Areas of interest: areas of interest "Xinle Kindergarten"
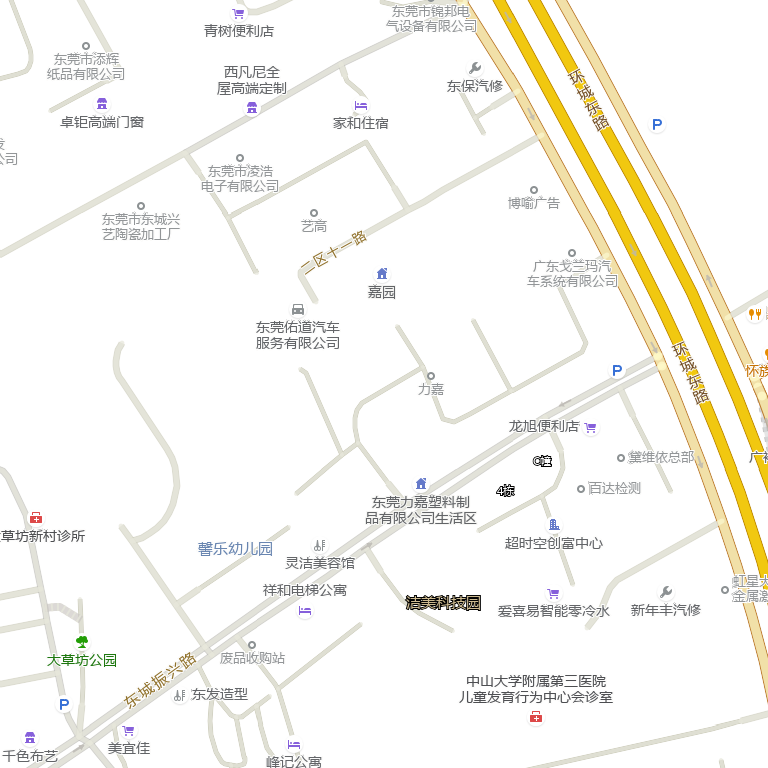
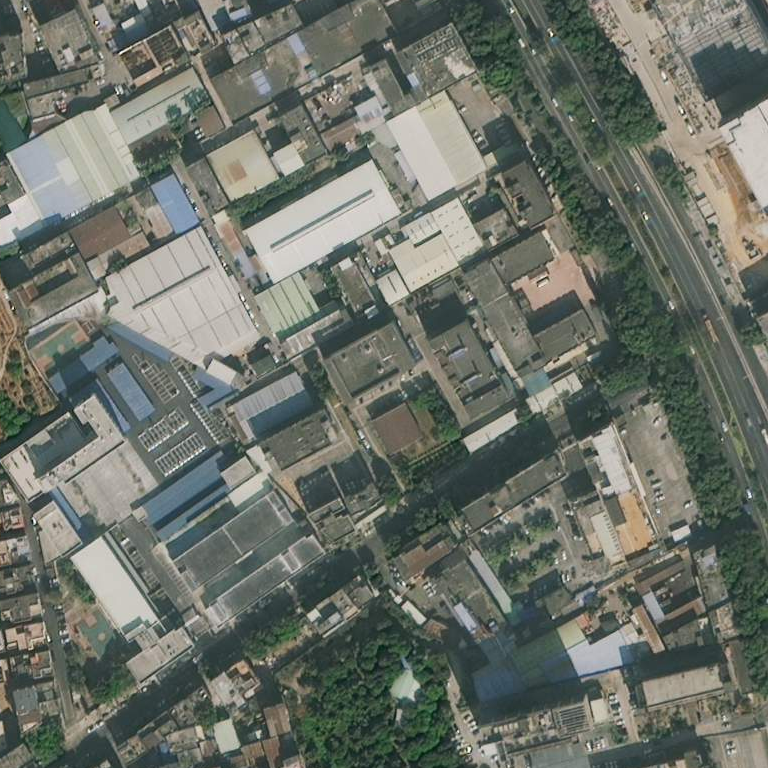